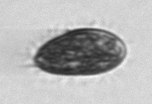
Label: Pleuronema